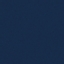
Land use / land cover: SeaLake